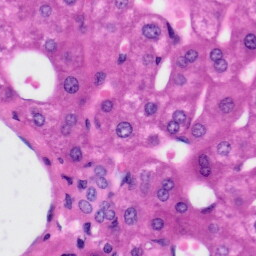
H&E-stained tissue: Liver